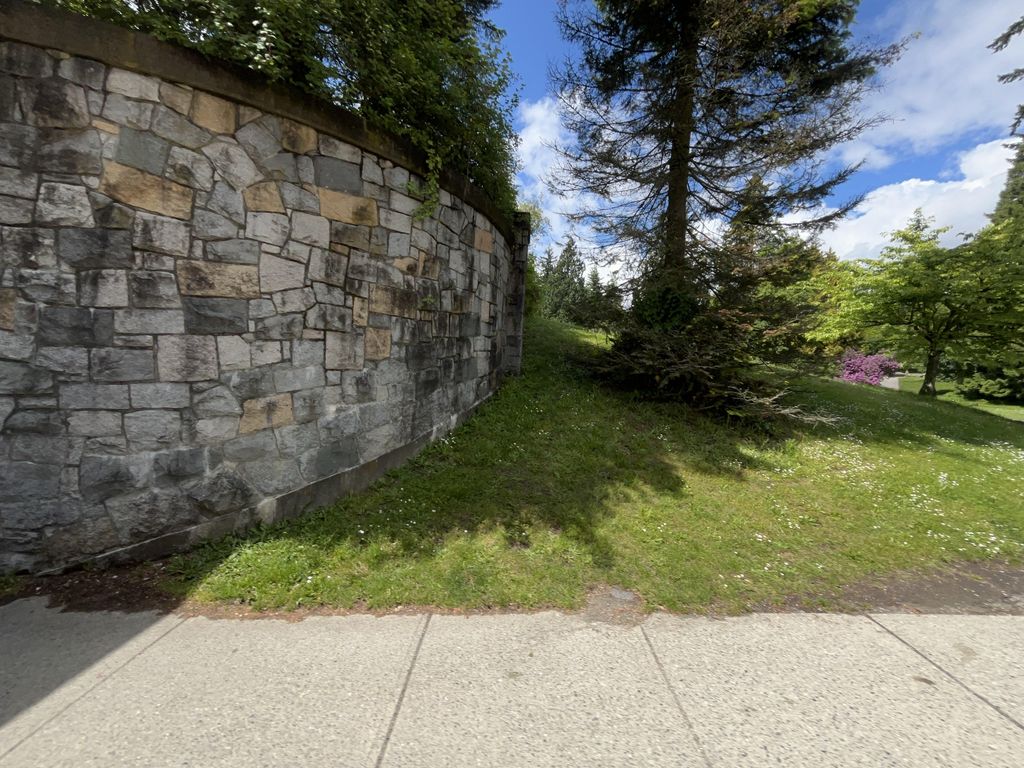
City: vancouver